Field crop: tomato
Growth stage: 1
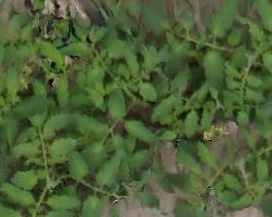
Species: tomato